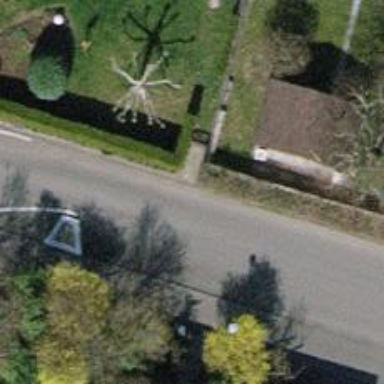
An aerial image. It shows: Hedge acting as barrier.